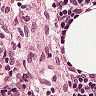
Metastatic tissue present: no